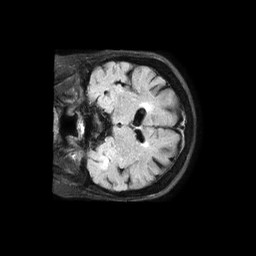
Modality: FLAIR
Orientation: coronal
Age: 80
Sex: female
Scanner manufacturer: philips
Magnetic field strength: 1.5 T
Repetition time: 6 s
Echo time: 0.1008 s